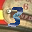
Label: 3